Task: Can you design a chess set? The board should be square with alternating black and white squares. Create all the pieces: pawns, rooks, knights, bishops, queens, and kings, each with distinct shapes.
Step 3568:
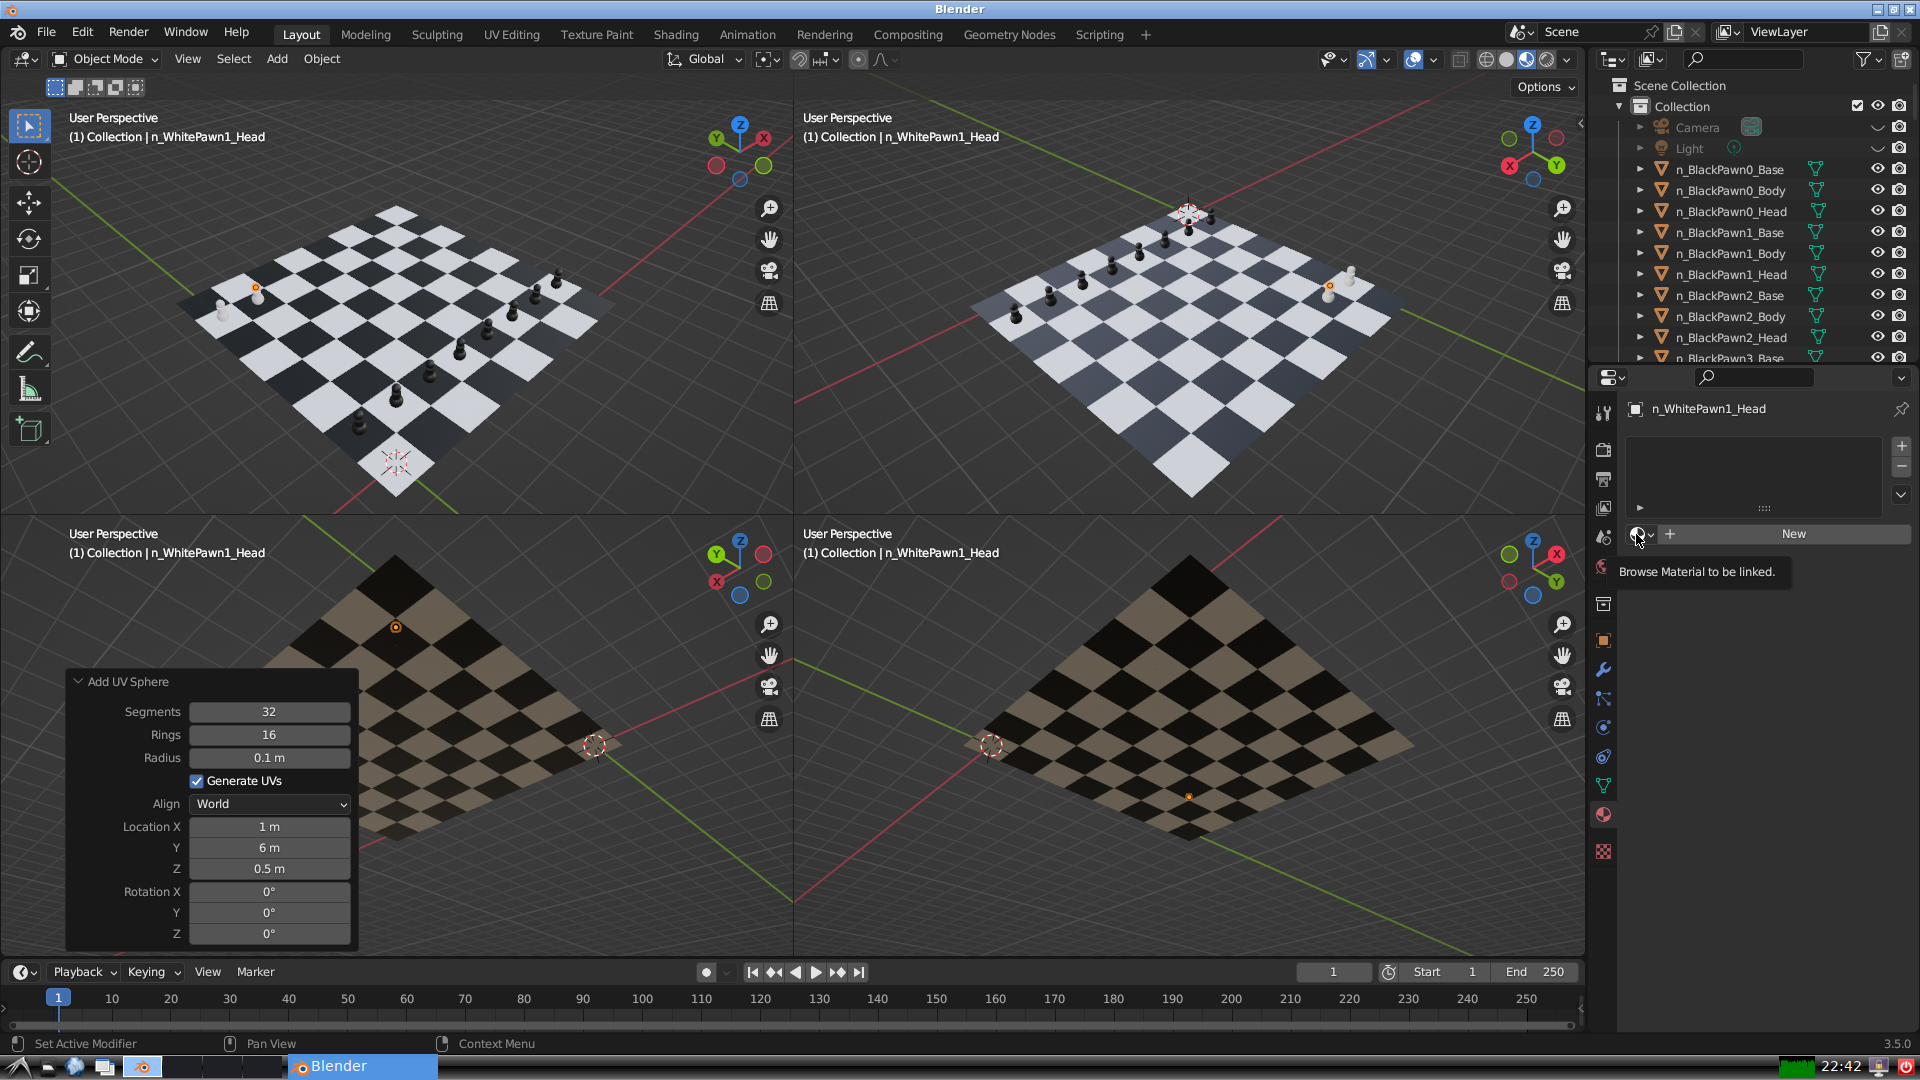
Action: click: no